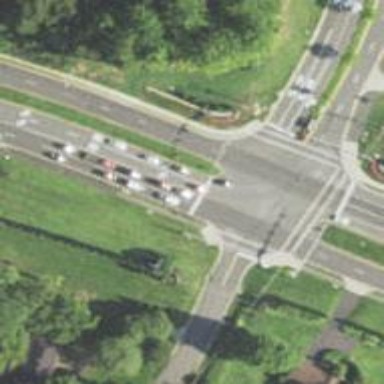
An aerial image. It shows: Footway crossing with shared cycleway.